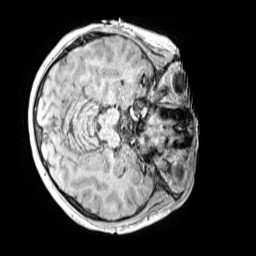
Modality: MP2RAGE
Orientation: axial
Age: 11
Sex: male
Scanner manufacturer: siemens
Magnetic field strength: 3 T
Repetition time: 4 s
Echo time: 0.00299 s